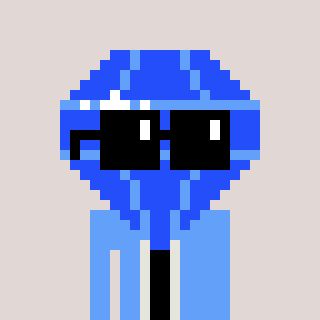
a pixel art character with square black sunglasses, a blue diamond-shaped head and a blue-colored body on a warm background